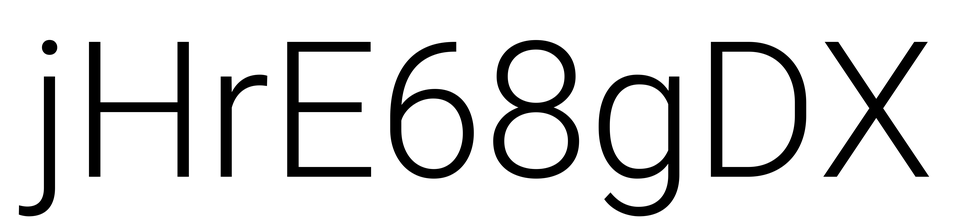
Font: Roboto_Light